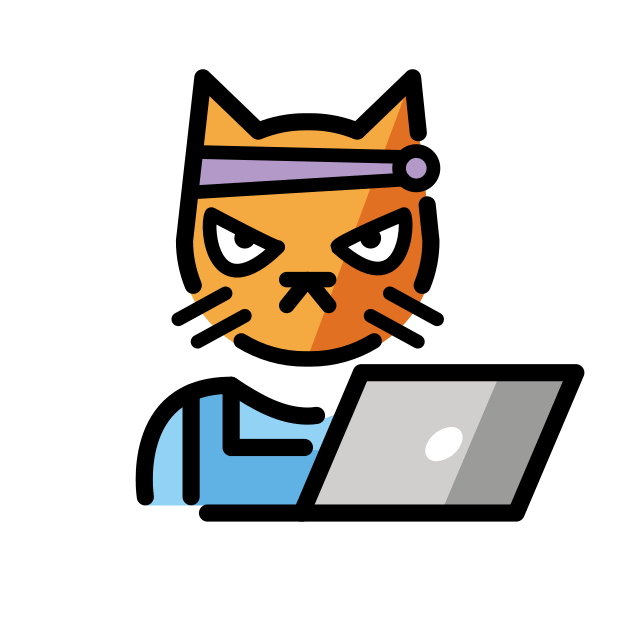
hacker cat